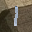
Label: 1